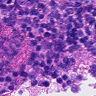
Metastatic tissue present: no